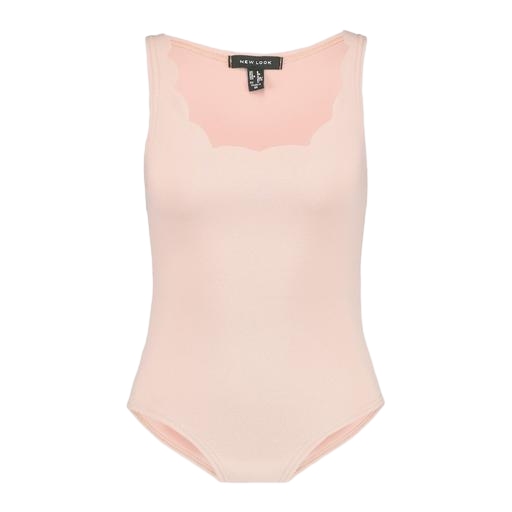
scalloped neckline, pink scallop top, pink curve t-shirt body, white background